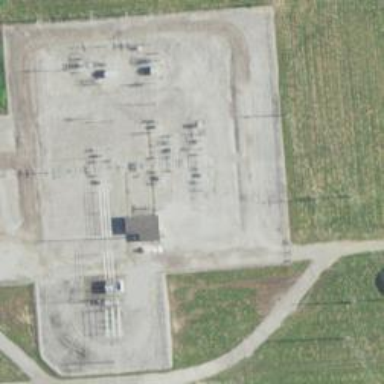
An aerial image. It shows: Switch used for power control.